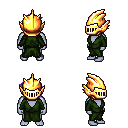
a pixel art fantasy rpg character, male body template, dark elf, purple skin, green robe, teal pants, purple pixie cut hairstyle, gold helm, four views (front, back, left, right), 2x2 character sprite sheet, small pixel art, hard edges, no anti-aliasing